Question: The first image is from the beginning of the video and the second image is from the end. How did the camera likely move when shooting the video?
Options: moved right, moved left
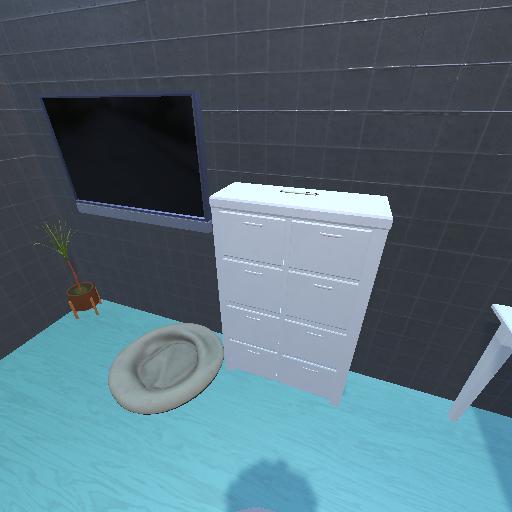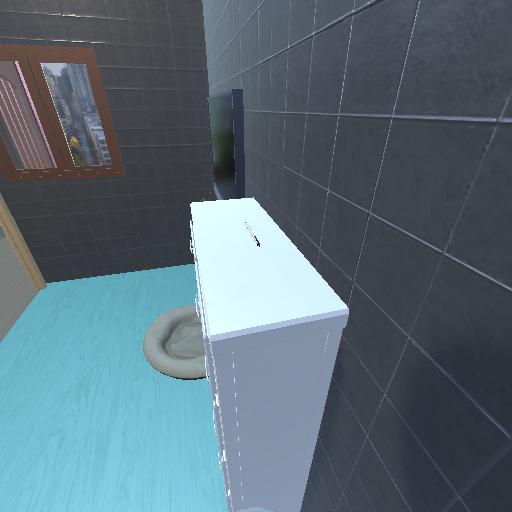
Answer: moved right